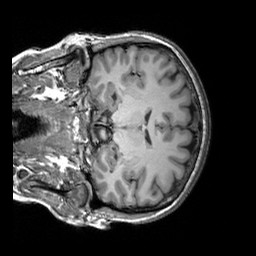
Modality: T1w
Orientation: coronal
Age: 39
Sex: female
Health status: healthy
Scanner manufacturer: siemens
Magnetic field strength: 3 T
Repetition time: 2.3 s
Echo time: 0.00303 s